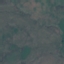
Land use / land cover class: HerbaceousVegetation